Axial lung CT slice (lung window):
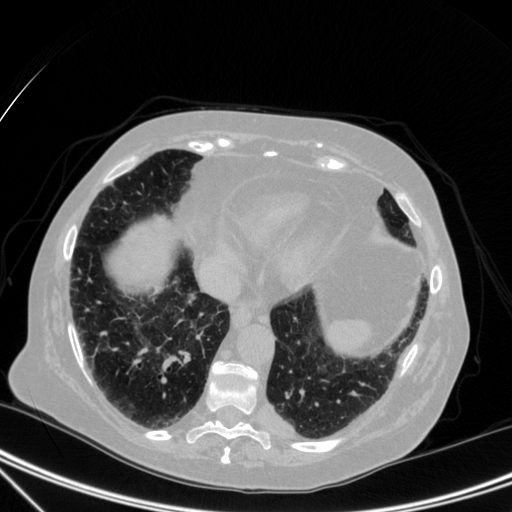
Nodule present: no